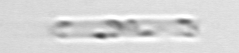
Label: Cerataulina_pelagica